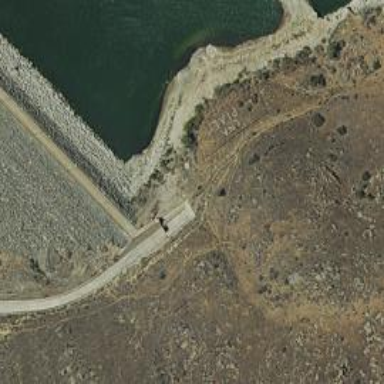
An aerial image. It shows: Service road along the dam crest.